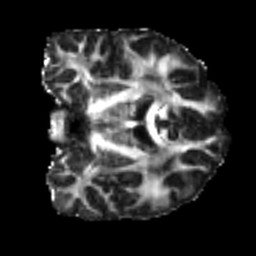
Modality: FA
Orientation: coronal
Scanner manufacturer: siemens
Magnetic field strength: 3 T
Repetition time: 4 s
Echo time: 0.0594 s